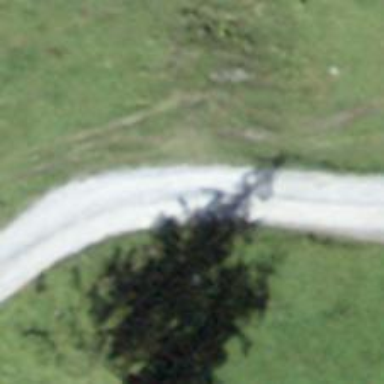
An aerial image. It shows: Unclassified road with gravel surface and grade 2 tracktype.